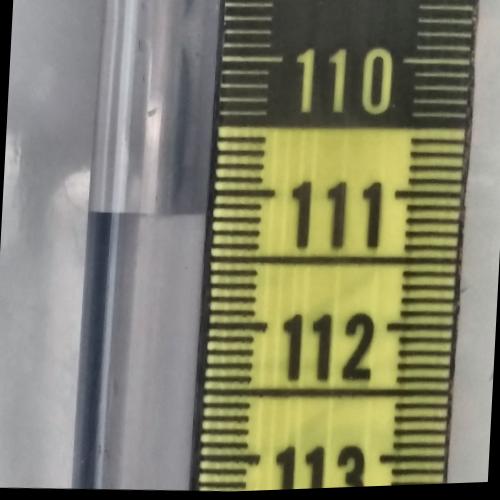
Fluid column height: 111.2 cm